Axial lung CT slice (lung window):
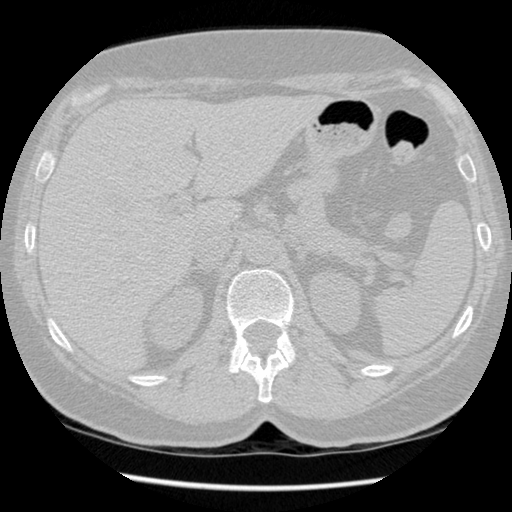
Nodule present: no